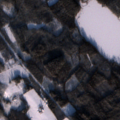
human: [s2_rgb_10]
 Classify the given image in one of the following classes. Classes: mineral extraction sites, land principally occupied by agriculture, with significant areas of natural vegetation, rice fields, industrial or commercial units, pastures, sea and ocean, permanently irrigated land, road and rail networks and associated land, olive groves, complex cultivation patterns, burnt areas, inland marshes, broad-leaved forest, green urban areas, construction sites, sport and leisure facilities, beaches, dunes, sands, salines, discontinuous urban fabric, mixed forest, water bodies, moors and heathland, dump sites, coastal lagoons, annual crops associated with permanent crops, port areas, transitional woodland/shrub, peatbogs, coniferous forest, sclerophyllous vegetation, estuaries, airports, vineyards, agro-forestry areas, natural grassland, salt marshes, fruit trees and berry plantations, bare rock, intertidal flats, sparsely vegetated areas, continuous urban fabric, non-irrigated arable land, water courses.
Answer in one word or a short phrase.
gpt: land principally occupied by agriculture, with significant areas of natural vegetation, coniferous forest, mixed forest, transitional woodland/shrub